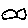
Label: fish